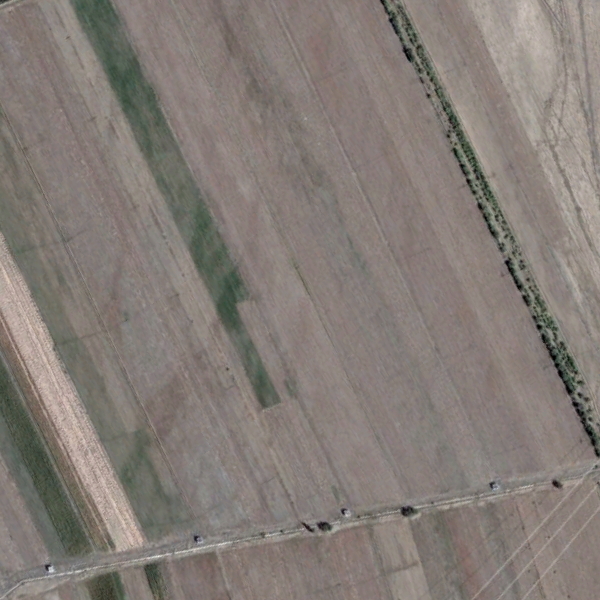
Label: Farmland